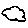
Label: cloud